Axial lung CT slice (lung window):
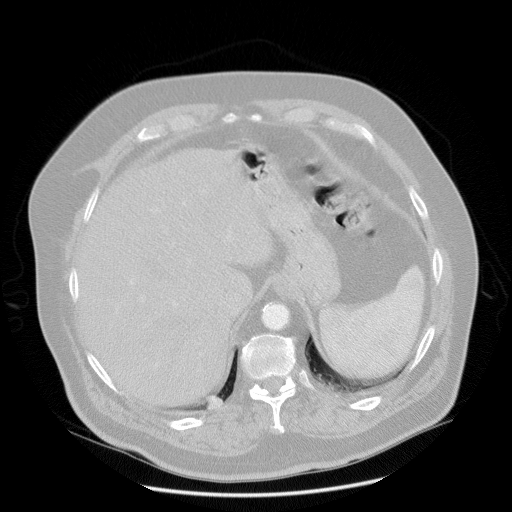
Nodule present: no